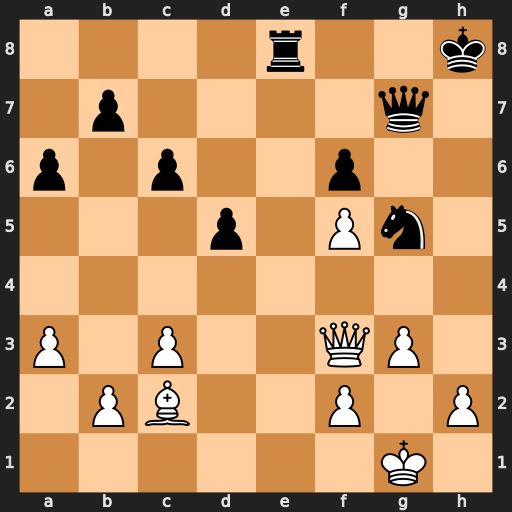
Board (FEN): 4r2k/1p4q1/p1p2p2/3p1Pn1/8/P1P2QP1/1PB2P1P/6K1
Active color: w
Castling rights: -
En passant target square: -
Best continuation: Qh5+ Kg8 Qxe8+